Question: I'm trying to use the jsHybugger library (www.jshybugger.com) to debug some javascript - HOWEVER - when attempting to deploy the dev build to my device I see the following error :

Note: I am using Eclipse
Also, for the two projects that include the jsHybugger jar, these are the .classpath's :
'''
<?xml version="1.0" encoding="UTF-8"?>
<classpath>
<classpathentry kind="con" path="com.android.ide.eclipse.adt.ANDROID_FRAMEWORK"/>
<classpathentry exported="true" kind="con" path="com.android.ide.eclipse.adt.LIBRARIES"/>
<classpathentry exported="true" kind="lib" path="libs/jshybugger-library-4.5.2.jar"/>
<classpathentry exported="true" kind="lib" path="libs/gson-2.2.4.jar"/>
<classpathentry exported="true" kind="lib" path="libs/httpmime-4.1.1.jar"/>
<classpathentry exported="true" kind="lib" path="libs/icu4j-4_8_1_1.jar"/>
<classpathentry exported="true" kind="lib" path="libs/signpost-core-1.2.1.1.jar"/>
<classpathentry exported="true" kind="lib" path="libs/android-support-v4.jar"/>
<classpathentry exported="true" kind="con" path="com.android.ide.eclipse.adt.DEPENDENCIES"/>
<classpathentry exported="true" kind="lib" path="libs/twitter4j-core-3.0.5.jar"/>
<classpathentry kind="src" path="src"/>
<classpathentry kind="src" path="gen"/>
<classpathentry kind="output" path="bin/classes"/>
</classpath>
<?xml version="1.0" encoding="UTF-8"?>
<classpath>
<classpathentry kind="con" path="com.android.ide.eclipse.adt.ANDROID_FRAMEWORK"/>
<classpathentry exported="true" kind="con" path="com.android.ide.eclipse.adt.LIBRARIES"/>
<classpathentry exported="true" kind="lib" path="/libs/jshybugger-library-4.5.2.jar"/>
<classpathentry exported="true" kind="lib" path="/libs/urbanairship-lib-2.1.2.jar"/>
<classpathentry kind="src" path="gen"/>
<classpathentry exported="true" kind="con" path="com.android.ide.eclipse.adt.DEPENDENCIES"/>
<classpathentry exported="true" kind="lib" path="/libs/gson-2.2.4.jar"/>
<classpathentry exported="true" kind="lib" path="/libs/httpmime-4.1.1.jar"/>
<classpathentry exported="true" kind="lib" path="/libs/libGoogleAnalyticsV2.jar"/>
<classpathentry kind="output" path="bin/classes"/>
</classpath>
'''
As you can see, there's no junit included.
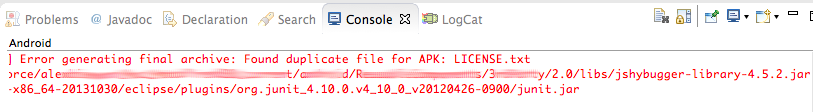
Answer: I discovered that one of the projects included junit :

So I clicked "REMOVE" to get rid of Junit 4.
This caused the test folder to become errored - and I deleted that folder !
Subsequently, I was able to deploy the project to my dev device.
It doesn't appear to be possible to use Junit and jsHybugger at the same time until that 'LICENSE.TXT" is removed by jsHybugger